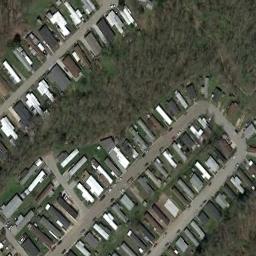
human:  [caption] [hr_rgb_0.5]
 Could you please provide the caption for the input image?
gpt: The mobile home park has lots of neatly arranged mobile homes and a grove of trees is also in the mobile home park .

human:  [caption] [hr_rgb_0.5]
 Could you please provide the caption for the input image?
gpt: There are three rows of mobile homes .

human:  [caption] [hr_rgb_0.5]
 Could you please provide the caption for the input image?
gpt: The mobile home park is on the grass next to some trees .

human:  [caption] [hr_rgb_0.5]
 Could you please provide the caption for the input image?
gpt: There are many buildings in the mobile home park .

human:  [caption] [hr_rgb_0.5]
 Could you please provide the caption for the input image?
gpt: There are many buildings and brown trees in the mobile home park .